Question: Given the supply, demand, and route table for this logistics problem, what is the minimum total cost? Please provide the answer as an integer.
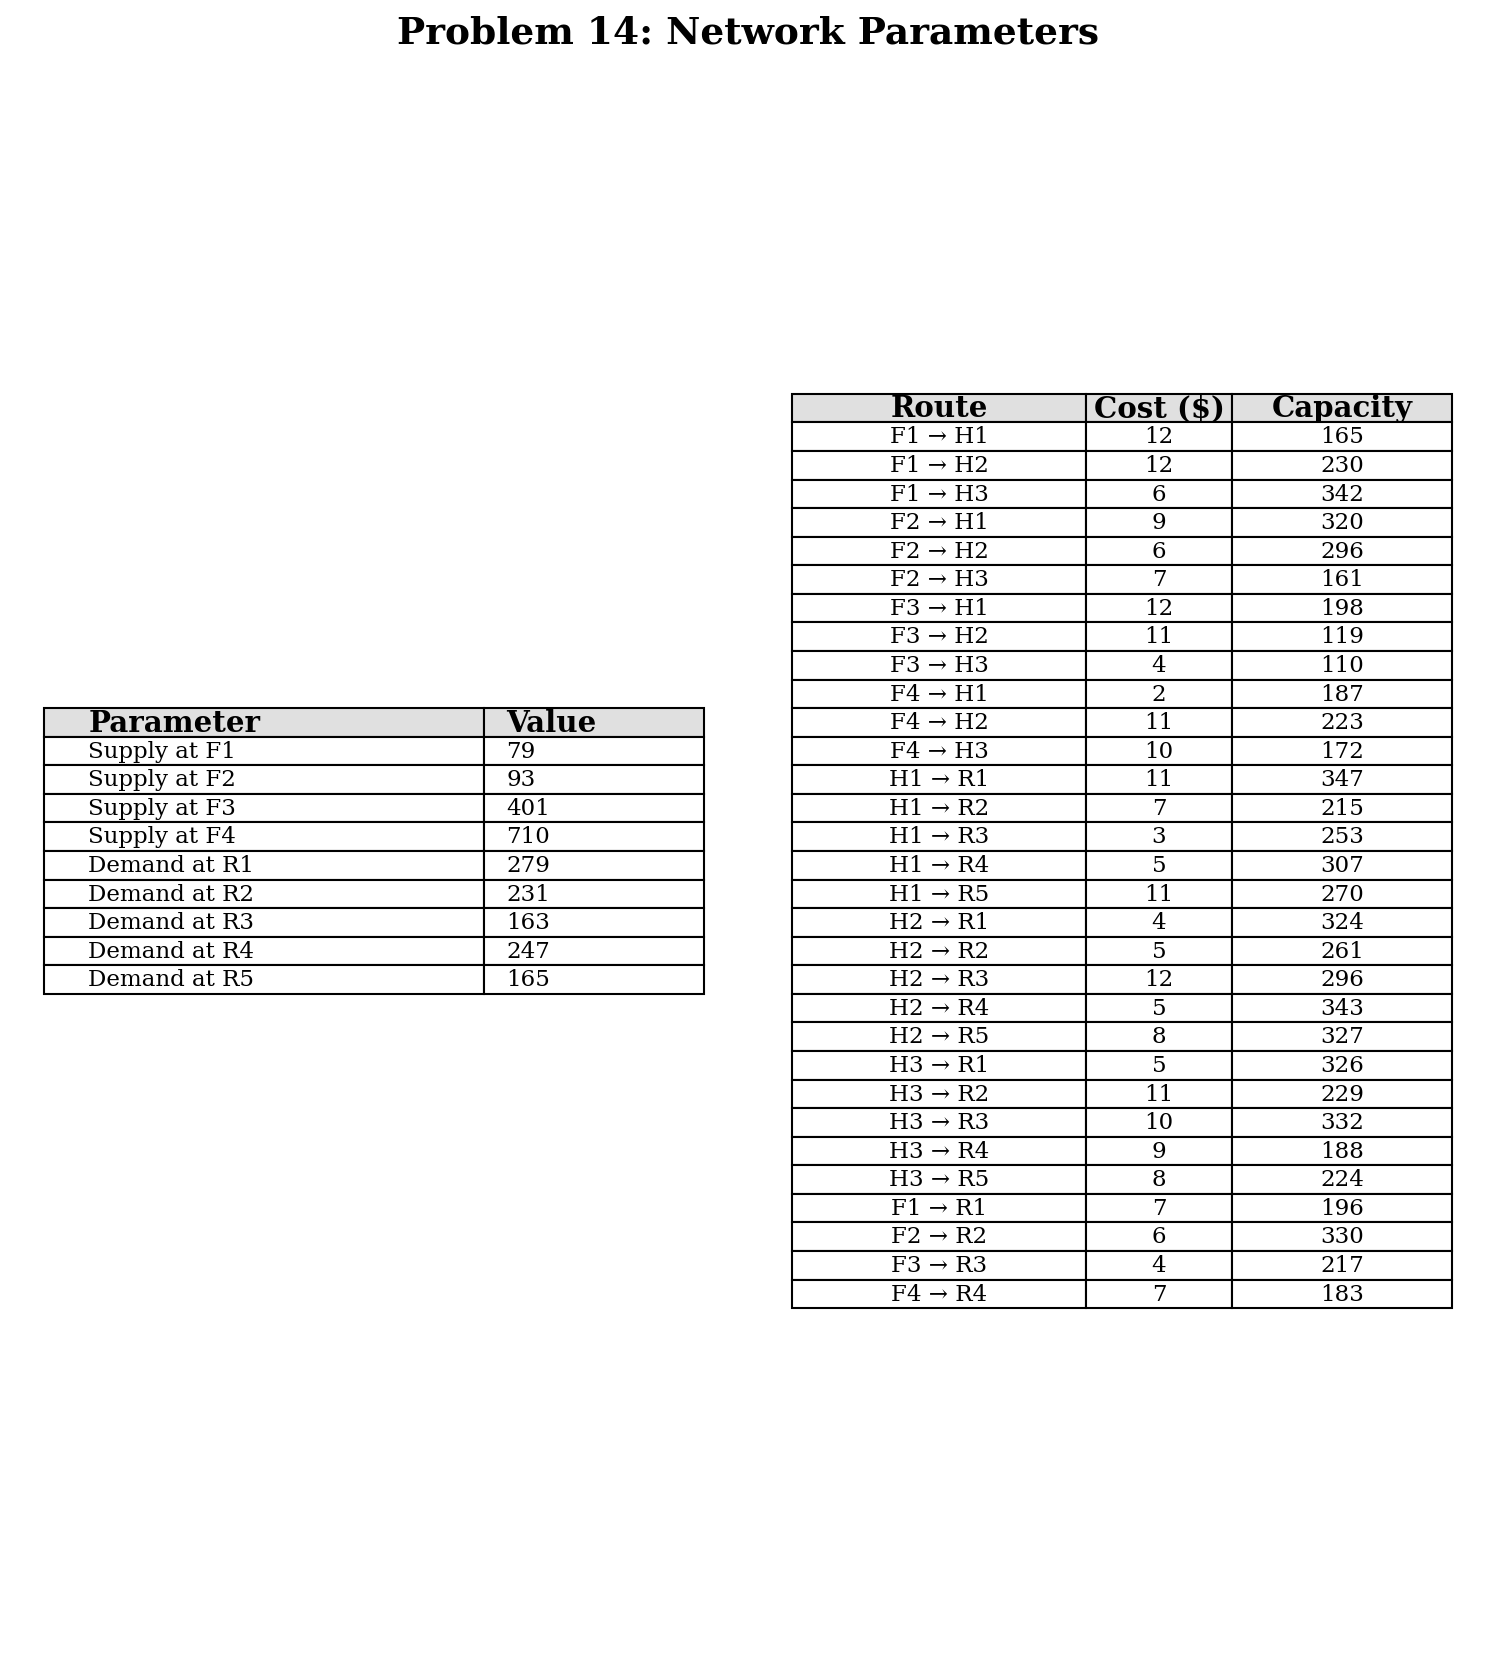
Answer: 10149